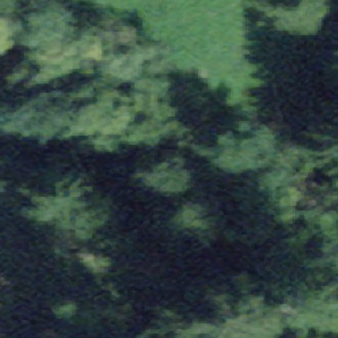
Label: other